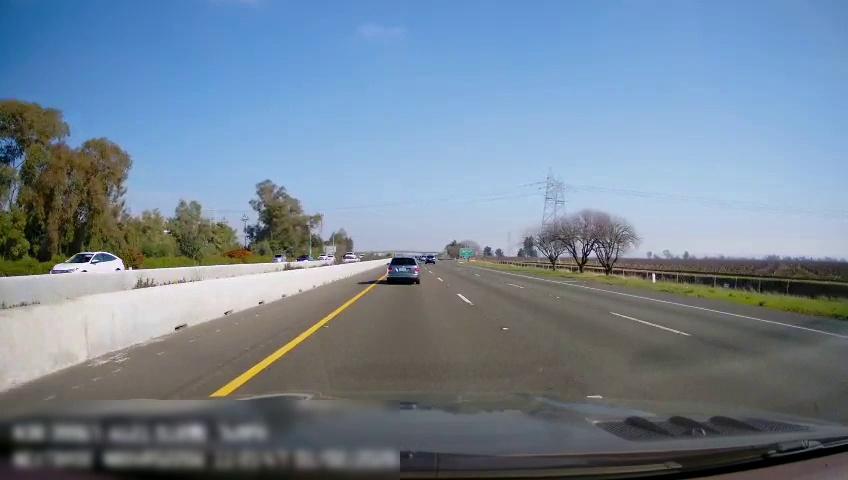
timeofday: Day
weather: Sunny
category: Drivable Space
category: Vehicles | Car
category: Vehicles | Car
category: Vehicles | Car
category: Vehicles | SUV
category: Vehicles | Car
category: Vehicles | Truck
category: Vehicles | Car
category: Vehicles | Truck
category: Lanes | Current Lane
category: Lanes | Alternate Lane
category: Lanes | Current Lane
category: Lanes | Alternate Lane
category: Lanes | Alternate Lane
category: Traffic | Signs